高一 · 画法几何学
下列四个选项中的图形表示两个相交平面, 其中画法正确的是( )
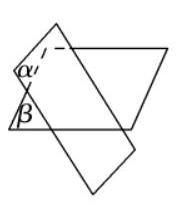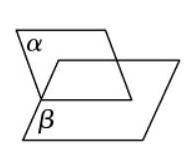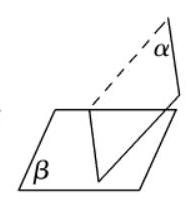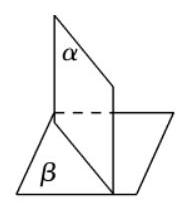
A.

B.

C.

D.

答案: D
解析: 画两个相交平面时，被遮住的部分用虚线表示.